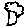
Label: tree